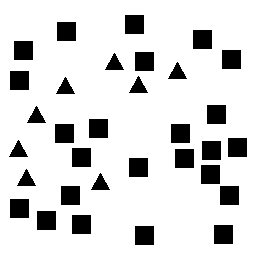
Squares: 24
Triangles: 8
Stars: 0
Total shapes: 32